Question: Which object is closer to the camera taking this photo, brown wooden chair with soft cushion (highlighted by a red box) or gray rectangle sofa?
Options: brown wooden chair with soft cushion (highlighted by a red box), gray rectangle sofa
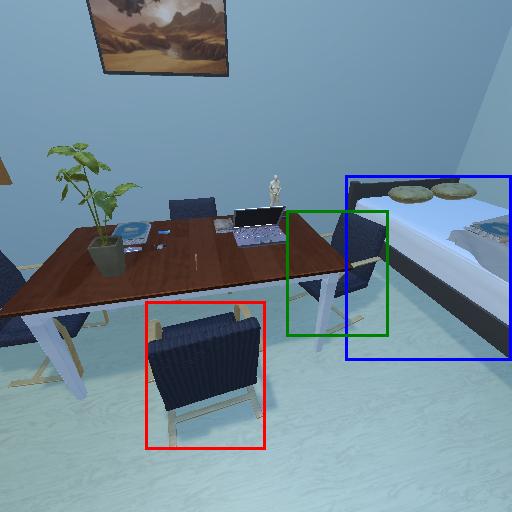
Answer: brown wooden chair with soft cushion (highlighted by a red box)